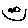
Label: smiley face